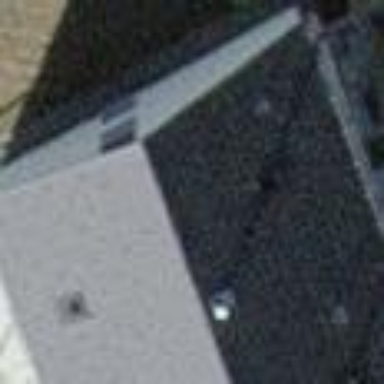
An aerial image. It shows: Terrace building with gabled roof.